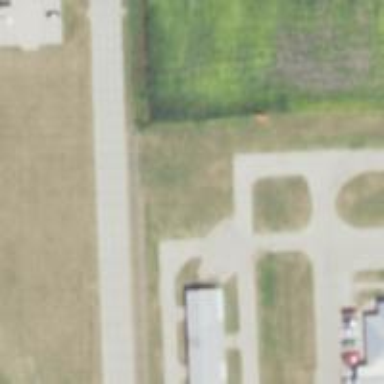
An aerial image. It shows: View of taxiway at the airport.